Question: I have difficulty coming up with the right XPath for the label element.
'''
<td class="">
<div class="ui fitted read-only checkbox">
<input class="hidden" name="id" readonly="" tabindex="0" type="checkbox" value="">
<label></label>
</div>
</td>
<td class="">Sara Parker</td>
'''

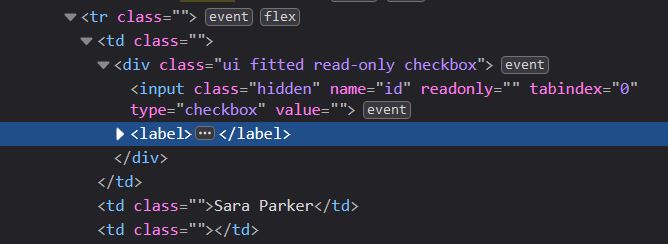
Answer: This XPath,
'''
//input[@name="id"]/following-sibling::label
'''
will select all following 'label' sibling elements to 'input' elements with 'name' attributes equal to 'id'.